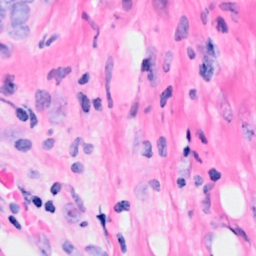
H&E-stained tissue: Breast